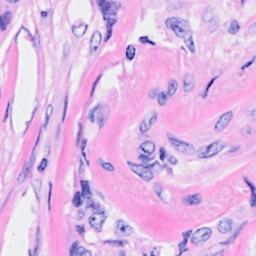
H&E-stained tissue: Breast